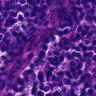
Metastatic tissue present: no